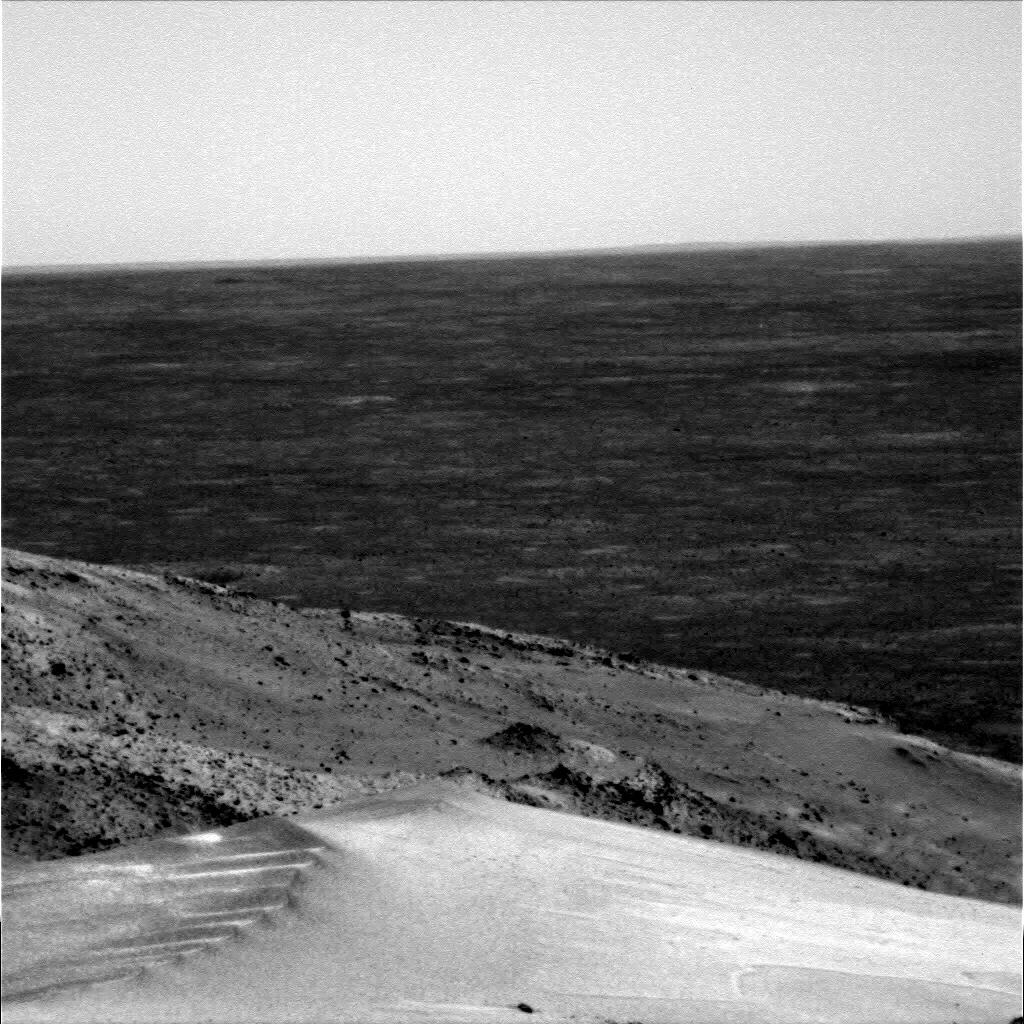
Terrain classes present: Bedrock, Gravel / Sand / Soil, Shadow, Sky / Distant Mountains